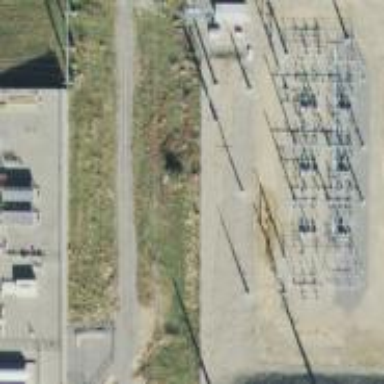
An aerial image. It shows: Power substation.